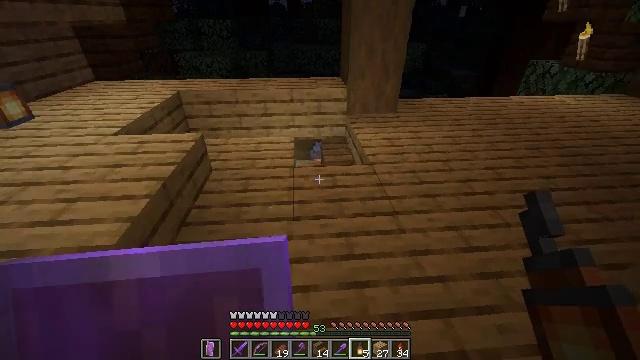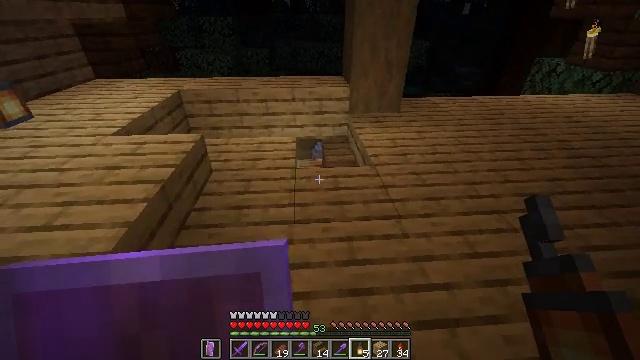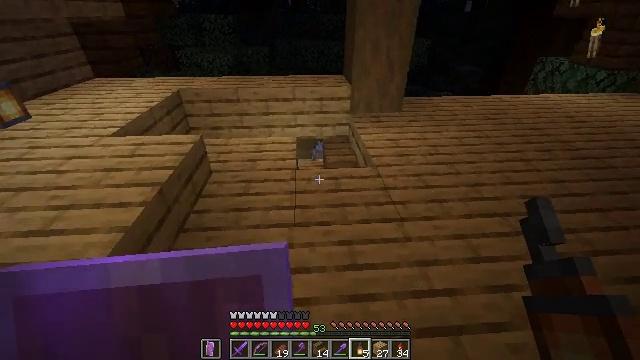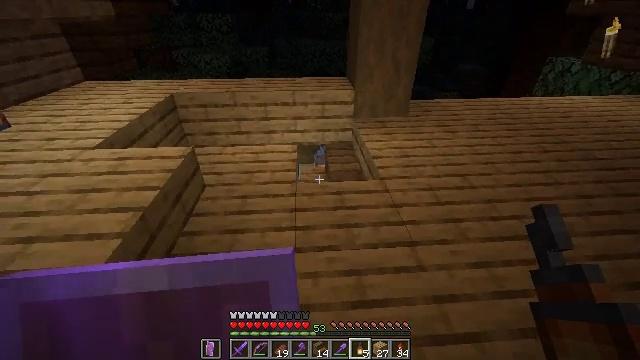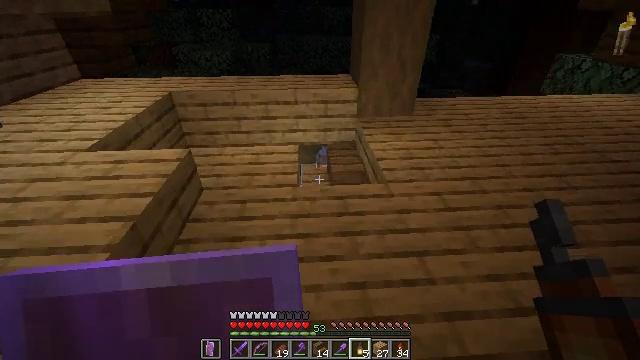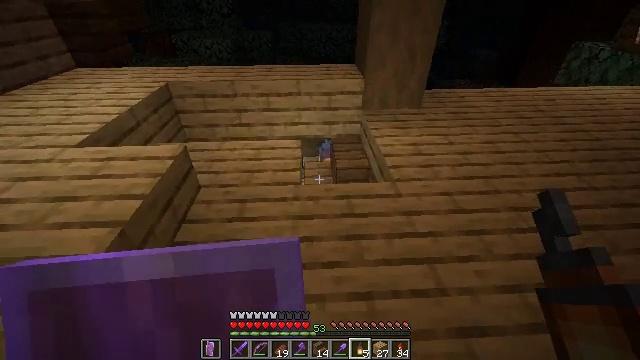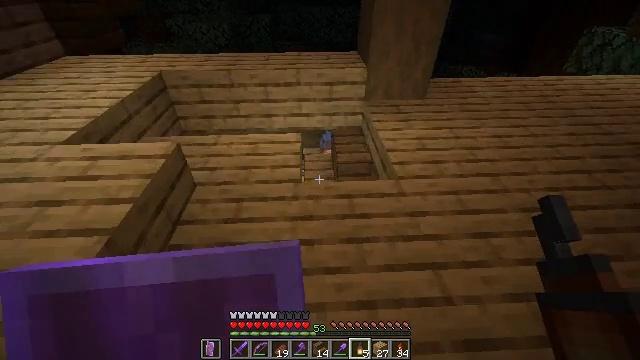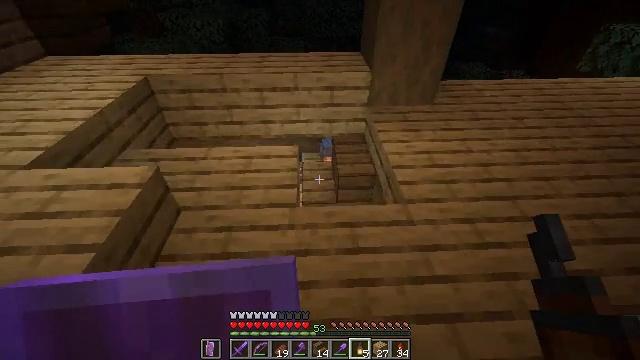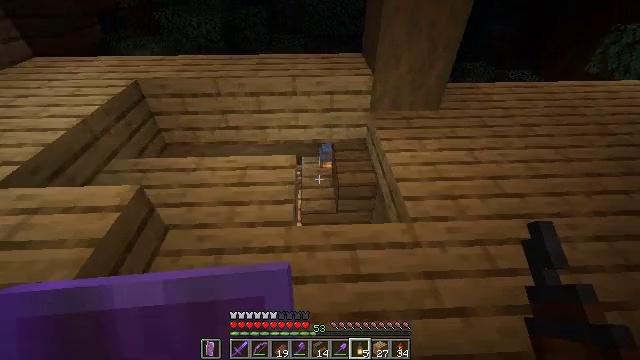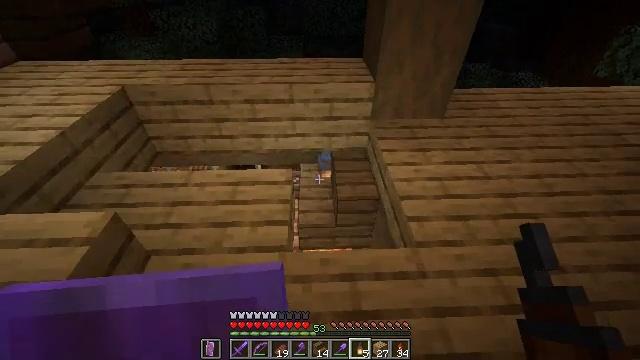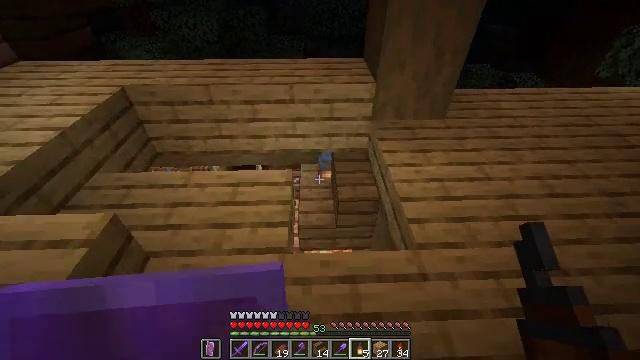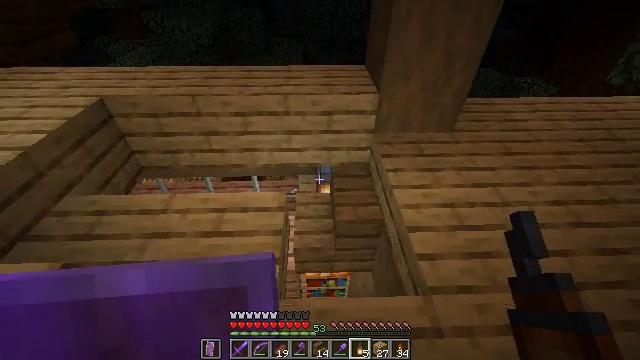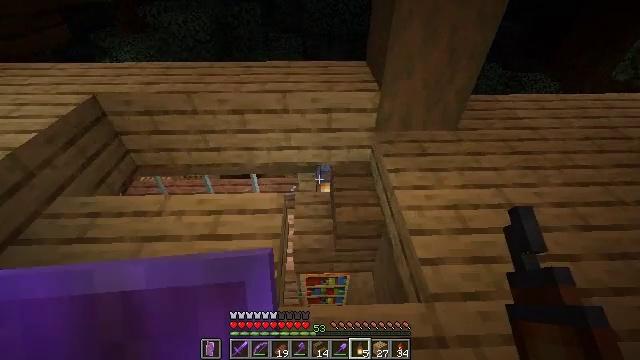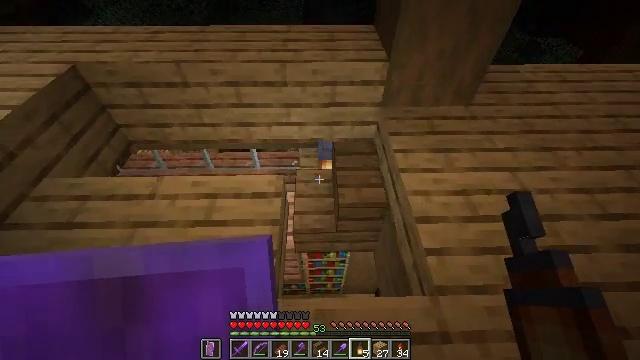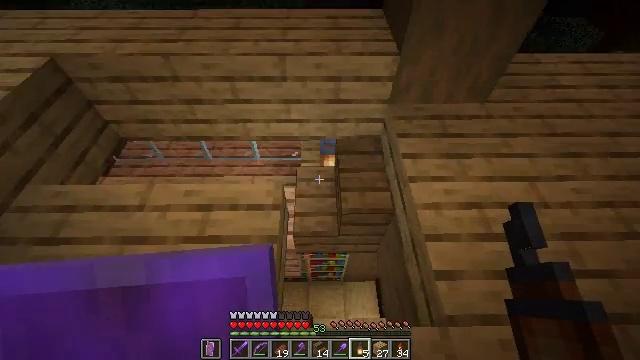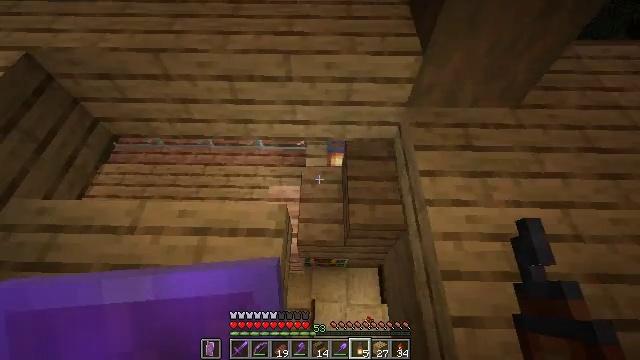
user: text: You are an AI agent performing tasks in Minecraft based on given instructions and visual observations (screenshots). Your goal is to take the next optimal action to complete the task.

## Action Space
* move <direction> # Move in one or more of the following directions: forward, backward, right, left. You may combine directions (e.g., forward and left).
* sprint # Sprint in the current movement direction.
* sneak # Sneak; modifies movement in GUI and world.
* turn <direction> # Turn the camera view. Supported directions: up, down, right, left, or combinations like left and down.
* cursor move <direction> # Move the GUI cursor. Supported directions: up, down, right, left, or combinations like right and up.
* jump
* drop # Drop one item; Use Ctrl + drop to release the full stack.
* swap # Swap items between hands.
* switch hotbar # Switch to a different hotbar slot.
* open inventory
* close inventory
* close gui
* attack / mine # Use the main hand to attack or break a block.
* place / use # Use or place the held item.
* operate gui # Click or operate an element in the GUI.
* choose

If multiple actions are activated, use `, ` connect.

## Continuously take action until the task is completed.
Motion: motion action
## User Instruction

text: Attack the crafting table to break it.
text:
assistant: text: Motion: move forward
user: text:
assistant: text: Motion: move forward
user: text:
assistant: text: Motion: move forward
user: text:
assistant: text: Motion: move forward
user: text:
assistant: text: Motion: move forward, turn down
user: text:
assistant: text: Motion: move forward, turn down
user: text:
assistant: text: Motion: move forward, turn down
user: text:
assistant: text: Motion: move forward
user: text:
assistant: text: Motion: move forward
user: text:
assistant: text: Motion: move forward
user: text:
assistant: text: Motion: move forward
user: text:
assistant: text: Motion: move forward, turn down
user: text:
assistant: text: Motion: move forward, turn down
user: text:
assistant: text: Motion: move forward, turn down
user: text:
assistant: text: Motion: move forward, turn left and down
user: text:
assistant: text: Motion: move forward, turn left and down
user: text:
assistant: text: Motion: move forward, turn left and down
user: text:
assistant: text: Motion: move forward, turn left and down
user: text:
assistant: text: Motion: move forward, turn left and down
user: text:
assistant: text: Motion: move forward, turn left and down
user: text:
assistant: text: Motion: move forward, turn left and down
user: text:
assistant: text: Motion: move forward, turn left and down
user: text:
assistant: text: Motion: turn left and down
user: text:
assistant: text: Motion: turn left
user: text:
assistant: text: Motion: turn left
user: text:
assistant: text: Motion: turn left
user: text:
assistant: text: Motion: turn left and up
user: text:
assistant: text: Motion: move forward, turn left and up
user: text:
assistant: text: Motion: move forward, turn left and up
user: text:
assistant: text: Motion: move forward, turn left and up